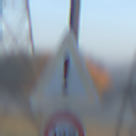
Verkehrszeichen: Gefahrenstelle
Zusatzzeichen unten: Geschwindigkeit100
Umgebung: Outdoor, Nature
Tageszeit: Dawn
Wetter: Clear
Licht: Natural
Jahreszeit: NotSpecified
Kontrast: LowContrast